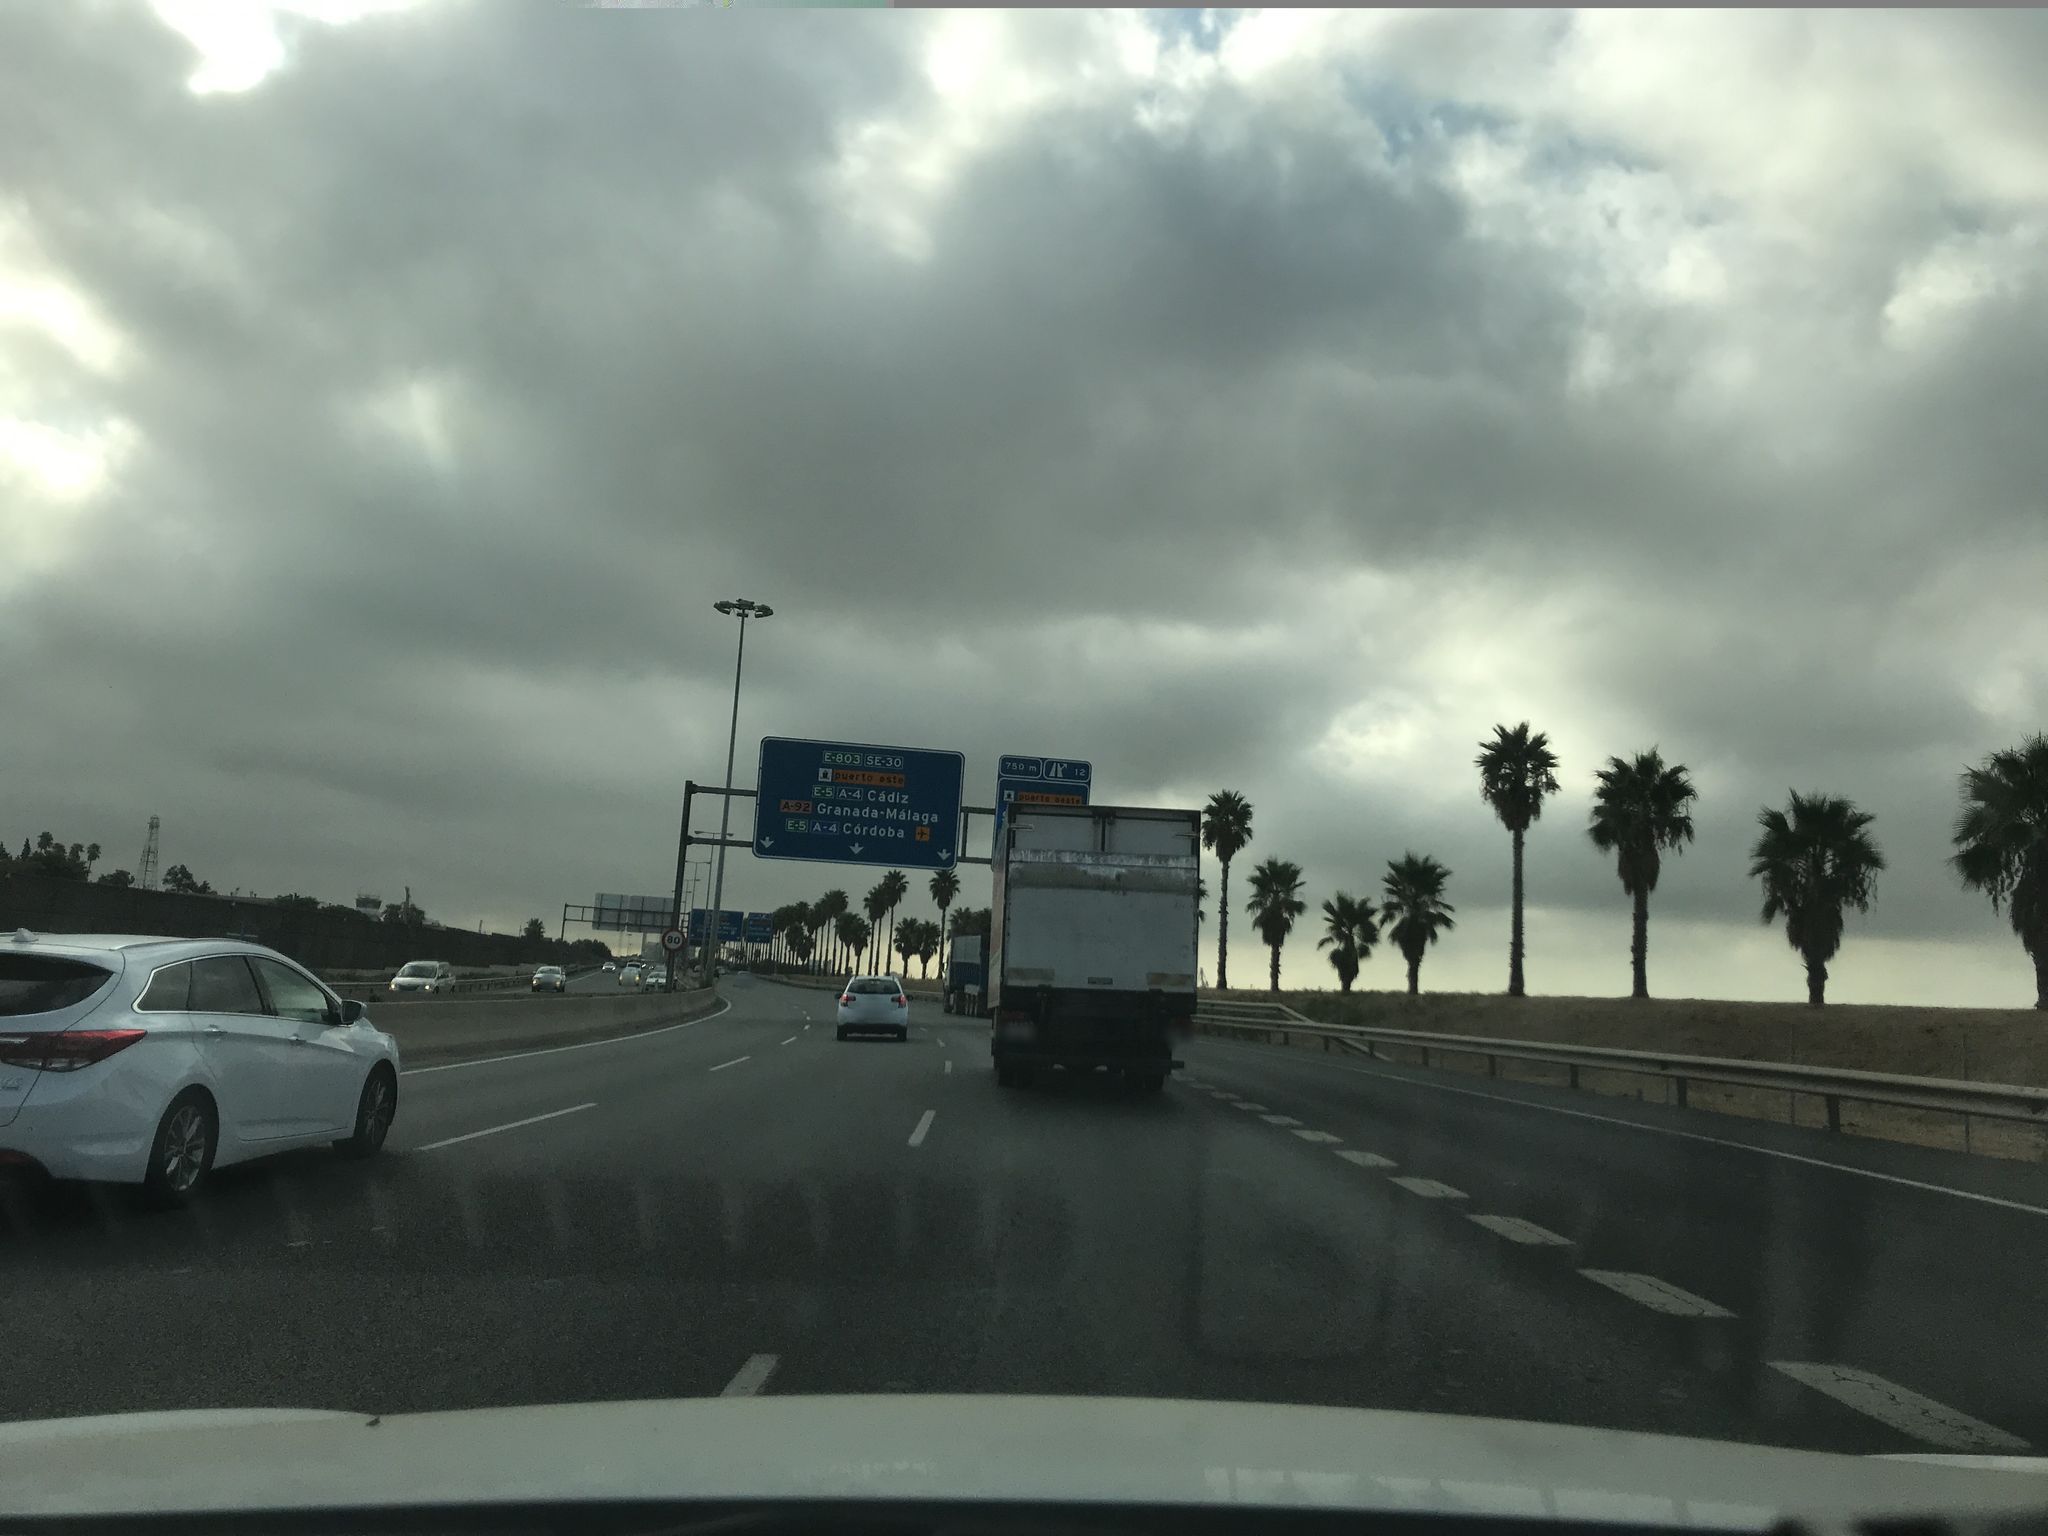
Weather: cloudy
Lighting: day
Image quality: good
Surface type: driving surface
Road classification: motorway_link, unclassified
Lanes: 2, 1
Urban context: urban centre
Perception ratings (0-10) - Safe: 1.26, Lively: 3.48, Beautiful: 1.11, Boring: 1.54, Depressing: 8.26, Wealthy: 4.58